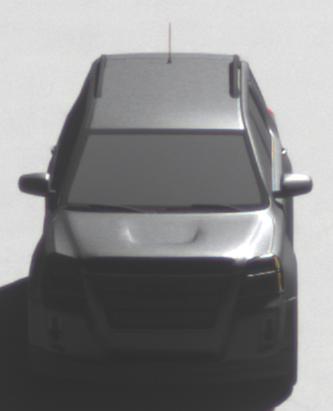
Make: GMC
Model: Terrain
Detailed model: Gen. 1
Model produced from: 2009
Model produced until: 2017
Doors: 5
Color: gray
Road condition: dry road
Daytime: morning or afternoon
Contrast: high contrast